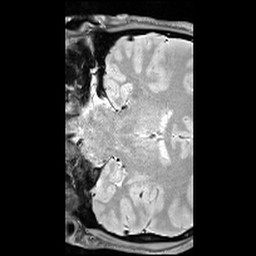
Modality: T1w
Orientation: coronal
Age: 24
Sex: male
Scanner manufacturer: siemens
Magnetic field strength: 3 T
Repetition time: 6.5 s
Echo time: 0.016 s